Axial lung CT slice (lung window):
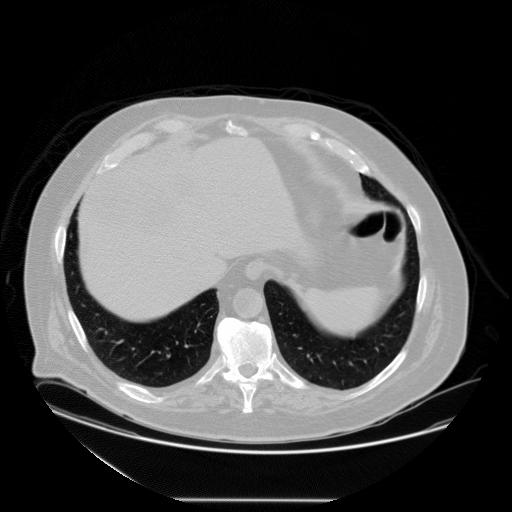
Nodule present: no